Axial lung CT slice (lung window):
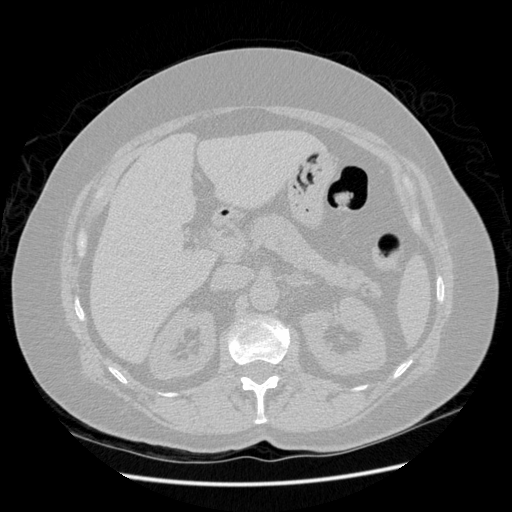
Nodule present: no